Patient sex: F
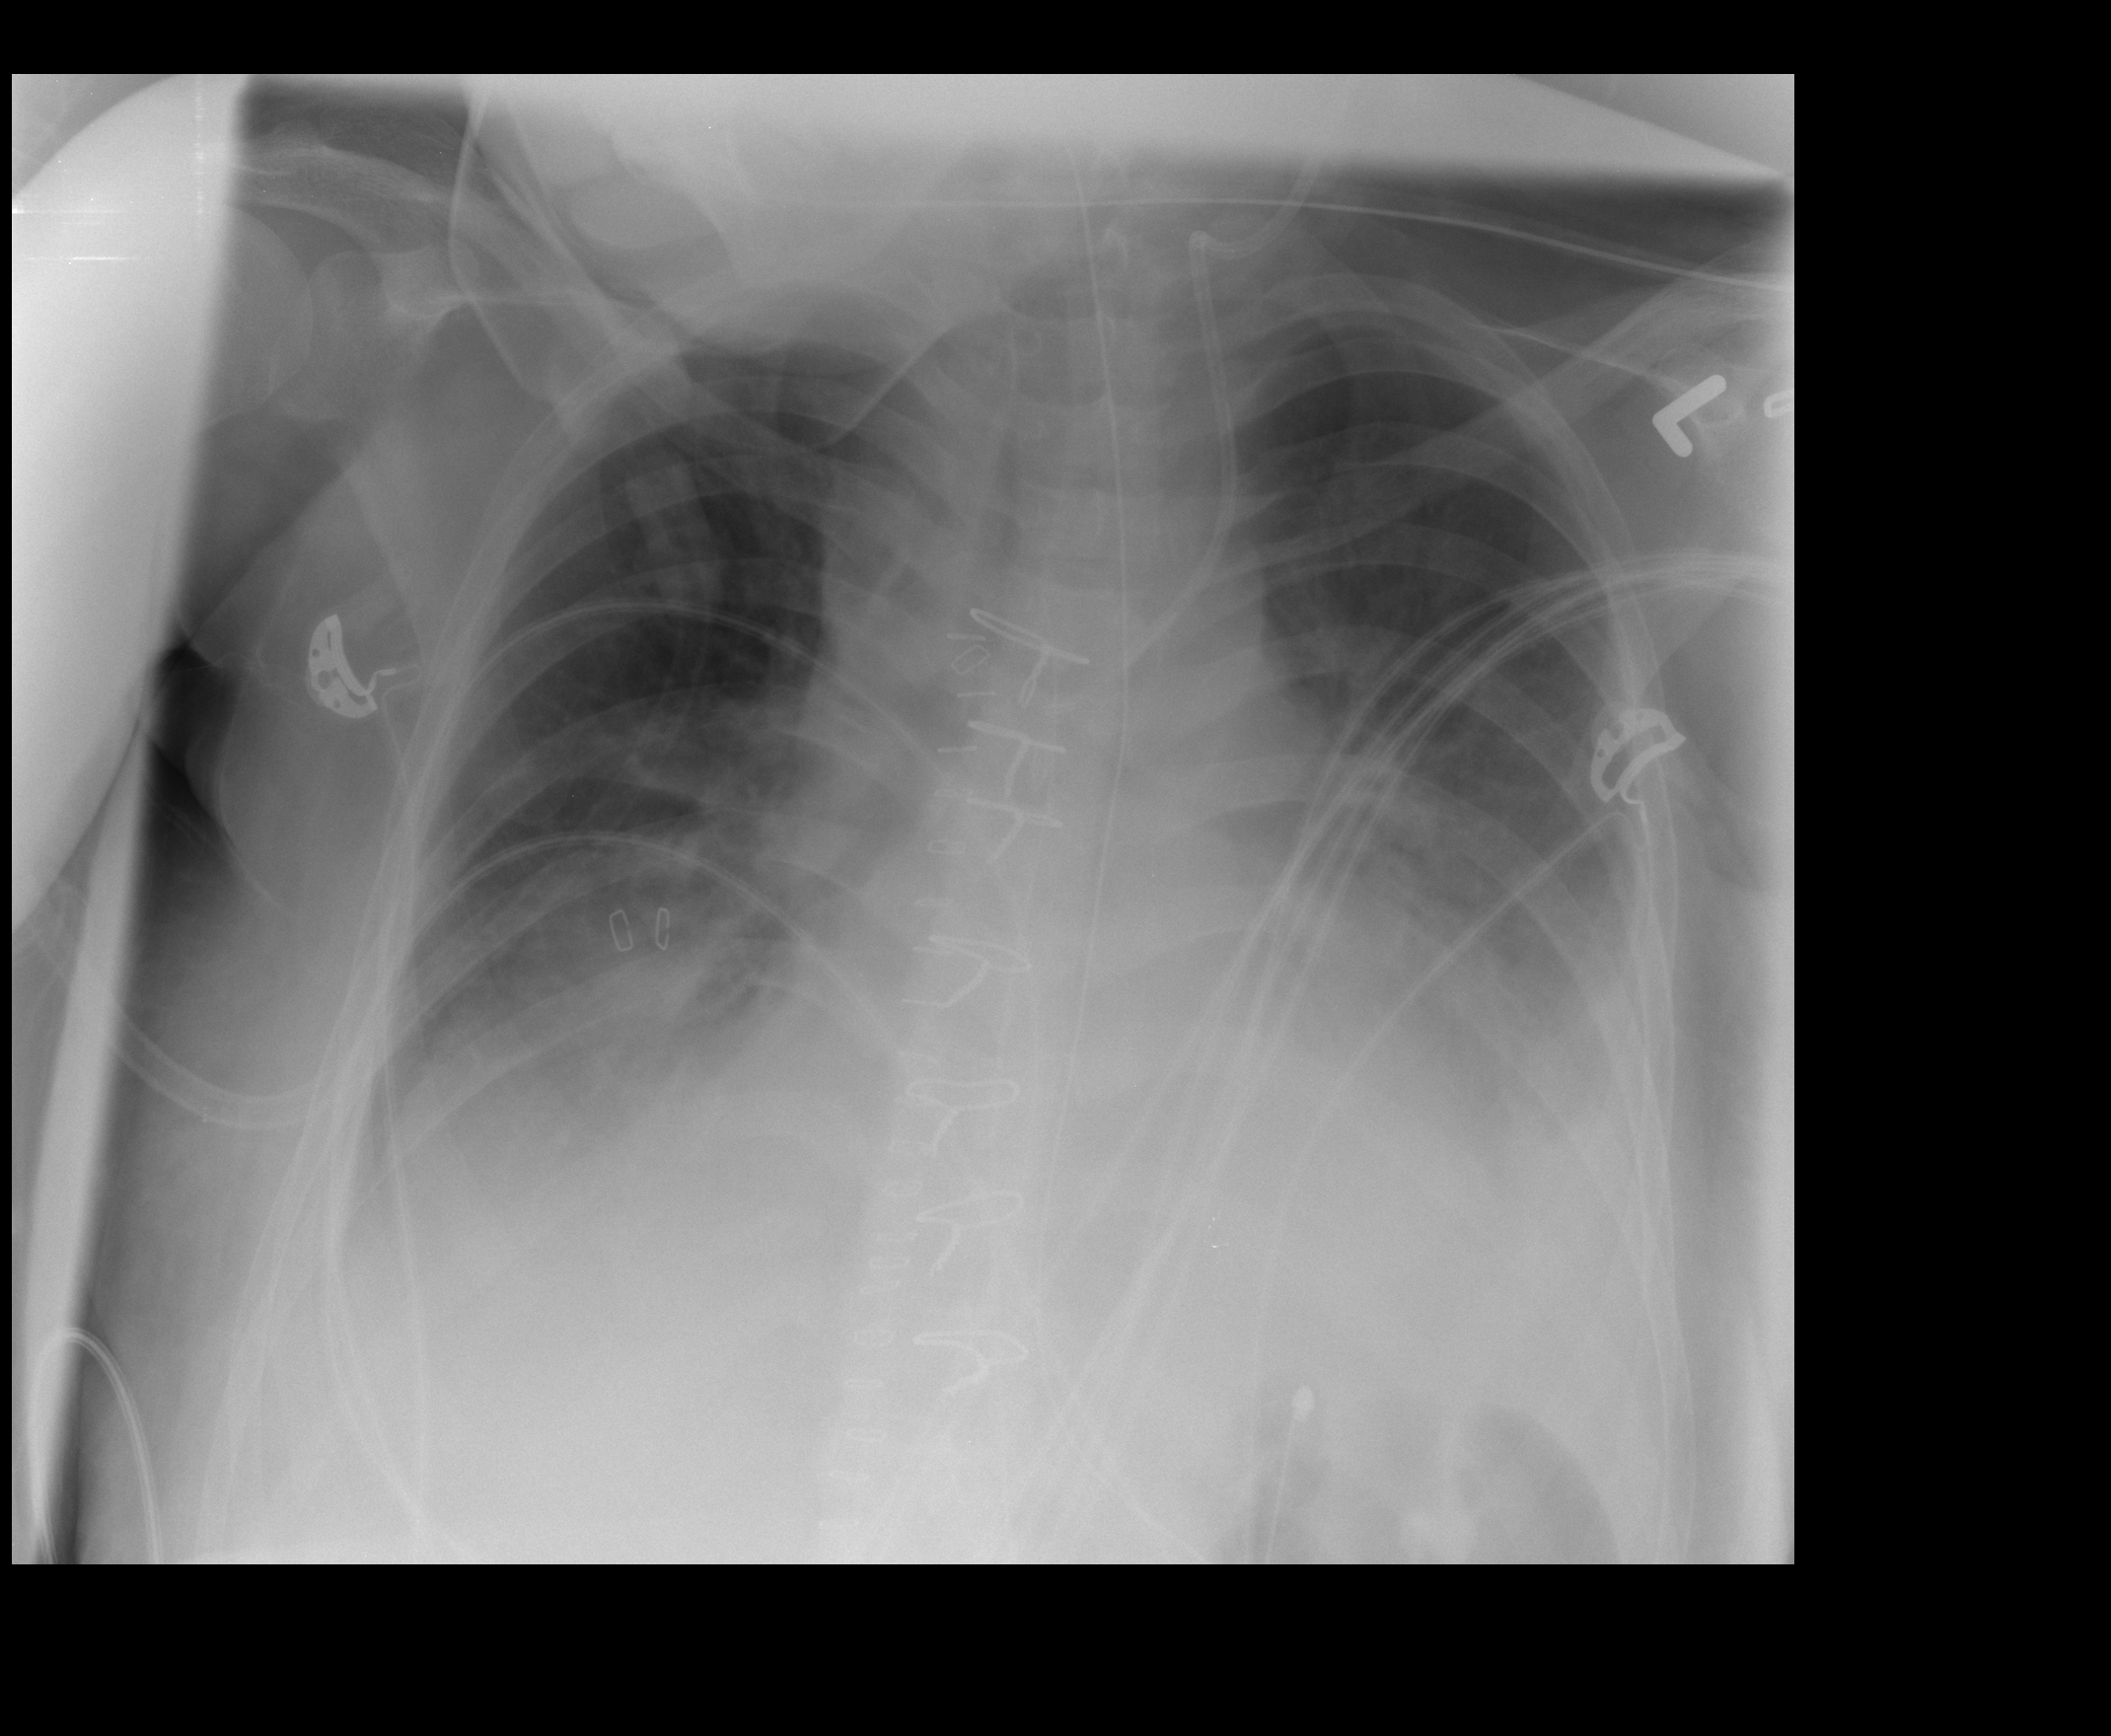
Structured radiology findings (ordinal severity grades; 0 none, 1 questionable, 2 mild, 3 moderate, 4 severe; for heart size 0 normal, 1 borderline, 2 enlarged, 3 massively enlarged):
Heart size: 0
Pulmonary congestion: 0
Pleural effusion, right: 3
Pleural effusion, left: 3
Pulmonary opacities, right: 0
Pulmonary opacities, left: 0
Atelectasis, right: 0
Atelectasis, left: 0